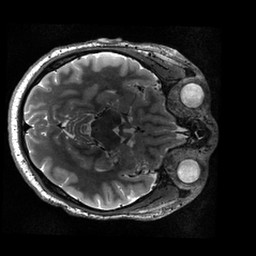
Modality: T2w
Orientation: axial
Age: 23
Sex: male
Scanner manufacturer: siemens
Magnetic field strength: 3 T
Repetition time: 3.2 s
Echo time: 0.564 s